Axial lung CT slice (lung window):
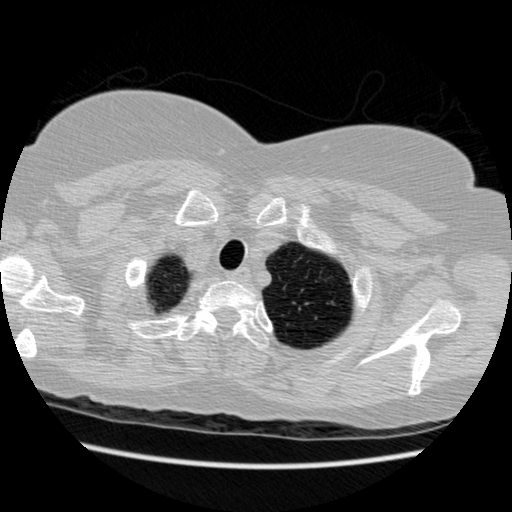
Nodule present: no